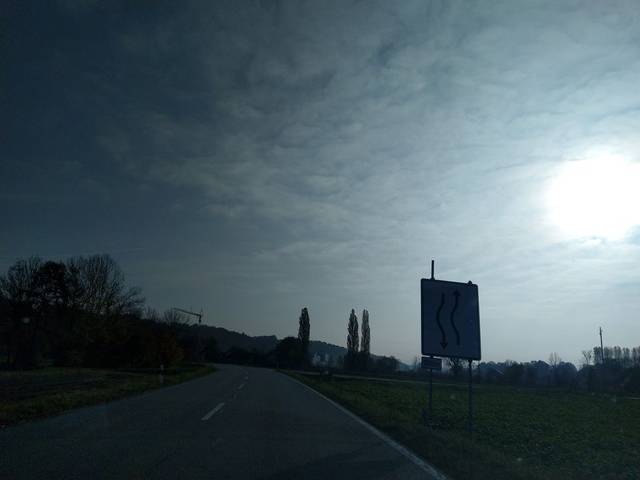
Region: Germany
Coordinates: 48.796, 13.004